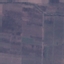
Land use / land cover class: PermanentCrop